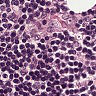
Metastatic tissue present: no